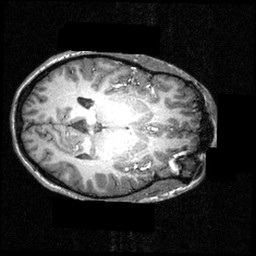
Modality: T1w
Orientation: axial
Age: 21
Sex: female
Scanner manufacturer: siemens
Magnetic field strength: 3.951 T
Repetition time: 1.5 s
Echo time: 0.00335 s